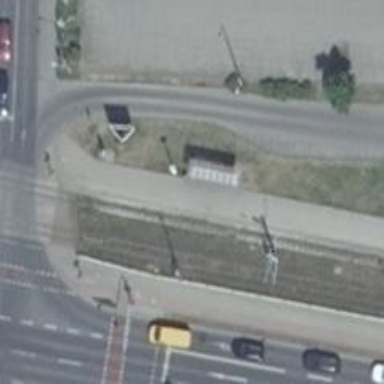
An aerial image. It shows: Shelter for public transport.